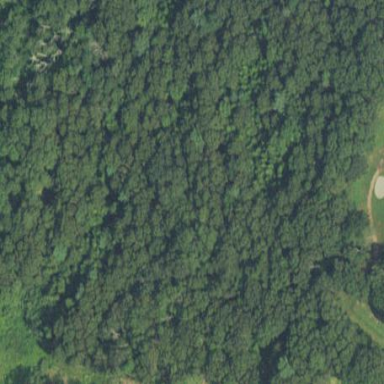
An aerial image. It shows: Mixed woodland area with various types of leaves.